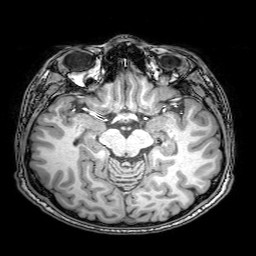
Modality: T1w
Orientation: coronal
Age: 24
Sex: male